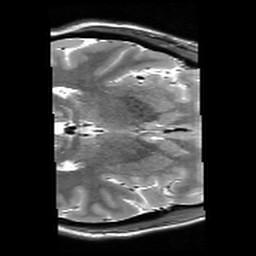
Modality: T2w
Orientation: axial
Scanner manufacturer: siemens
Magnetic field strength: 3 T
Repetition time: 9.86 s
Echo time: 0.05 s